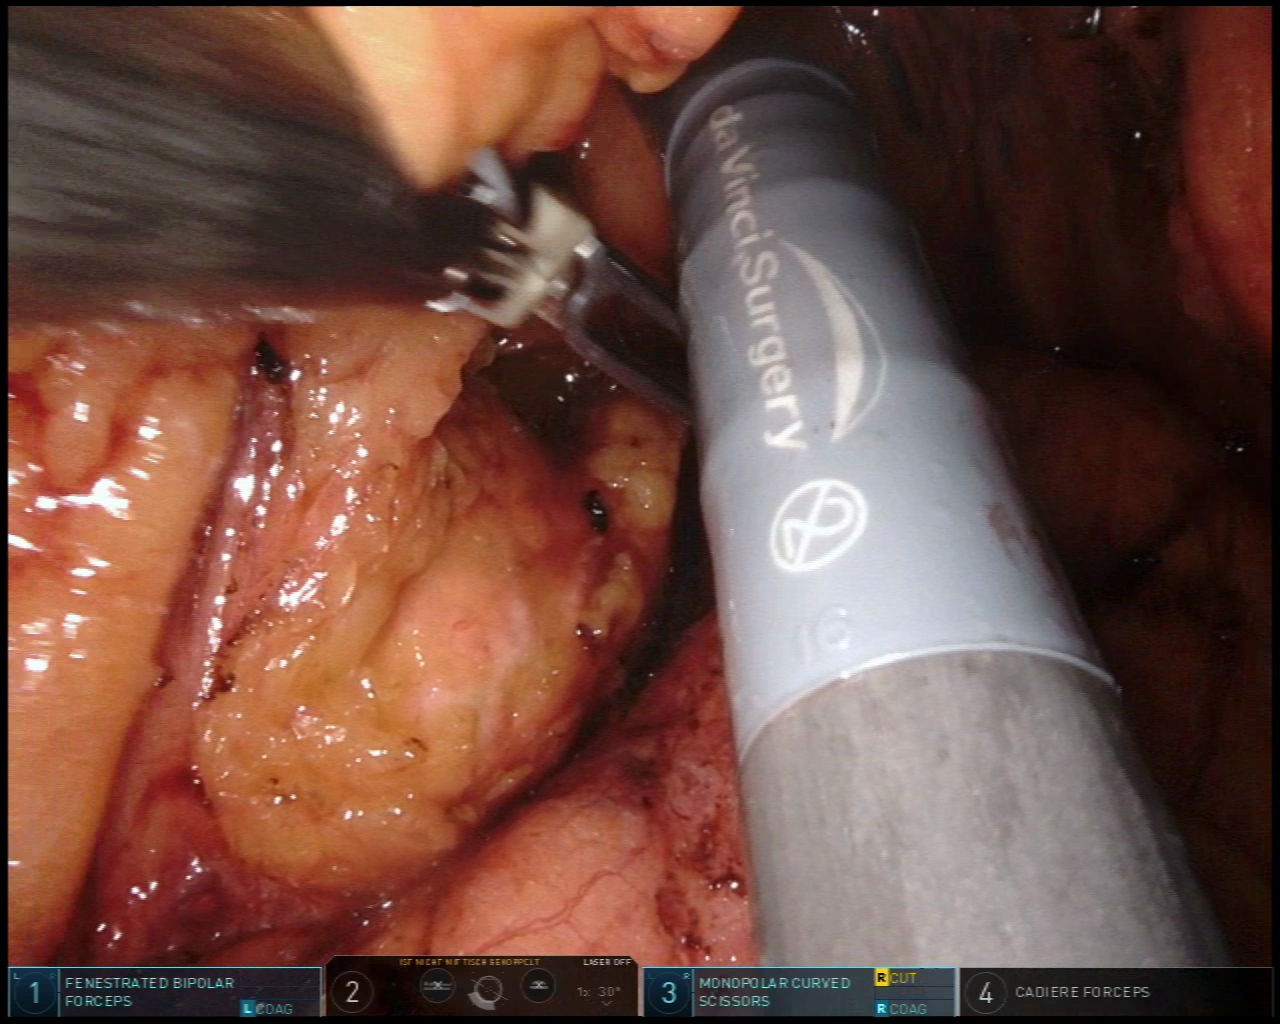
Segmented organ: pancreas
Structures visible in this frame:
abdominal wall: no
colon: no
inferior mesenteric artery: no
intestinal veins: no
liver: no
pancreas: yes
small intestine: no
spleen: no
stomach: no
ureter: no
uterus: no
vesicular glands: no